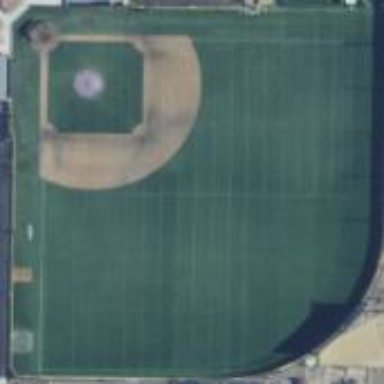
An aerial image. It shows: Baseball pitch for leisure land.